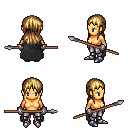
a pixel art fantasy rpg character, female body template, human, tanned skin, black cape, metal pants, blonde unkempt hairstyle, metal gloves, metal boots, spear, four views (front, back, left, right), 2x2 character sprite sheet, small pixel art, hard edges, no anti-aliasing